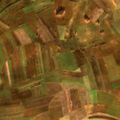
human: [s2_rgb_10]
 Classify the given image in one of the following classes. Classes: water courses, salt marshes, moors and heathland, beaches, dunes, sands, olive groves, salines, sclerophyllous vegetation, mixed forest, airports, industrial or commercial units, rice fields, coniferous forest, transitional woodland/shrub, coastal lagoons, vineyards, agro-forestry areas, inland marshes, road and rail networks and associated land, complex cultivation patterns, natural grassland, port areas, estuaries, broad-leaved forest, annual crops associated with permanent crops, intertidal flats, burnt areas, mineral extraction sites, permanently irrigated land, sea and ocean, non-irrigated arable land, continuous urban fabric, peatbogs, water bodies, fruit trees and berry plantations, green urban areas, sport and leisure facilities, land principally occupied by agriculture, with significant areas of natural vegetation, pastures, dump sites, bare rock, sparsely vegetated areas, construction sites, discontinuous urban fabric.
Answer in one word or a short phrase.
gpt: non-irrigated arable land